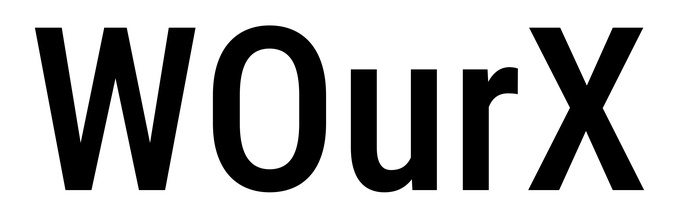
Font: Roboto_Condensed_Medium